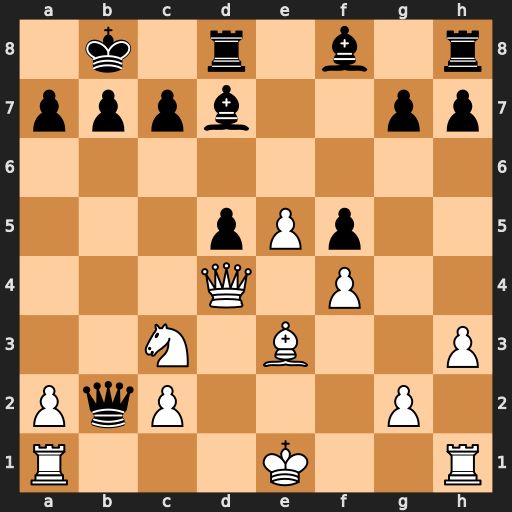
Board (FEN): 1k1r1b1r/pppb2pp/8/3pPp2/3Q1P2/2N1B2P/PqP3P1/R3K2R
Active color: w
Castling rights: KQ
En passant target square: -
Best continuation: Qxa7+ Kc8 Qa8#